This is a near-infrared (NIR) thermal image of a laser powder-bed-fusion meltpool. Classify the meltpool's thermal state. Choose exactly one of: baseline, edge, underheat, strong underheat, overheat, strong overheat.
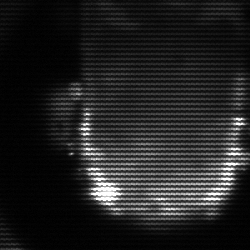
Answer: baseline